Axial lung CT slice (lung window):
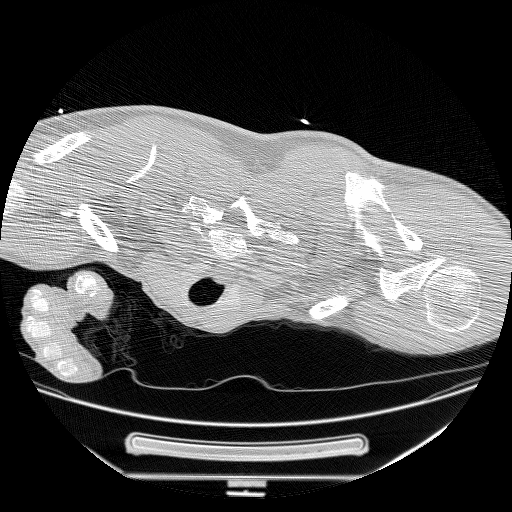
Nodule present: no